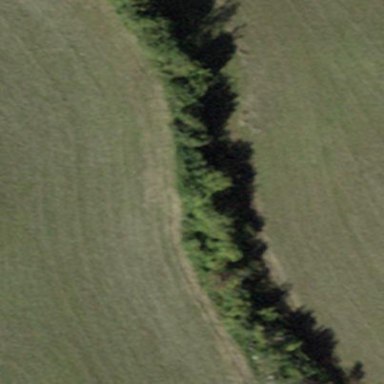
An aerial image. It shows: Woodland populated with broadleaved trees.